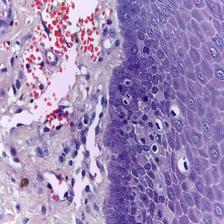
Diagnosis: Normal